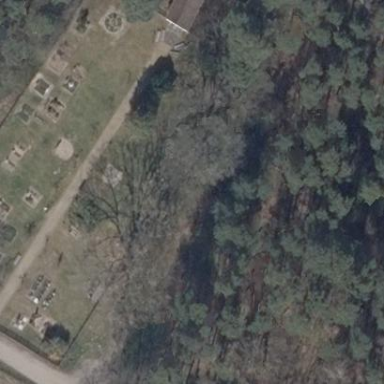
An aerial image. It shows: Cemetery.